Question: I really like the default behavior of axis.tickFormat when plotting things over time, and just creating my x axis like this:
'''
var xAxisBottom = d3.svg.axis().scale(xScale);
'''
I'm using the brush function, so that the user can scale along the x-axis, and so it's values has to update accordingly. If the user looks at data over a whole year, ticks with months is good. If the user looks at data over a day, ticks with hours and minutes is good. And so on.
The good thing is that the default behavior of the axis is like this. The bad thing is that it shows the hours in AM/PM, and I would like to change that to a 24 hour clock.
I know I can set my own tickFormat based on the current span of the brush, but in that case I don't know how to get something like the picture below, where different formats are mixed.

So, is there an easy way to get 24 hour clock instead of AM/PM?
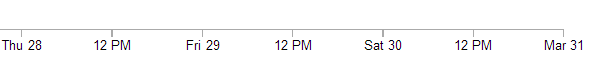
Answer: Not easy as in "call a single line of code", but you can roll your own time format easy enough. See <URL>.